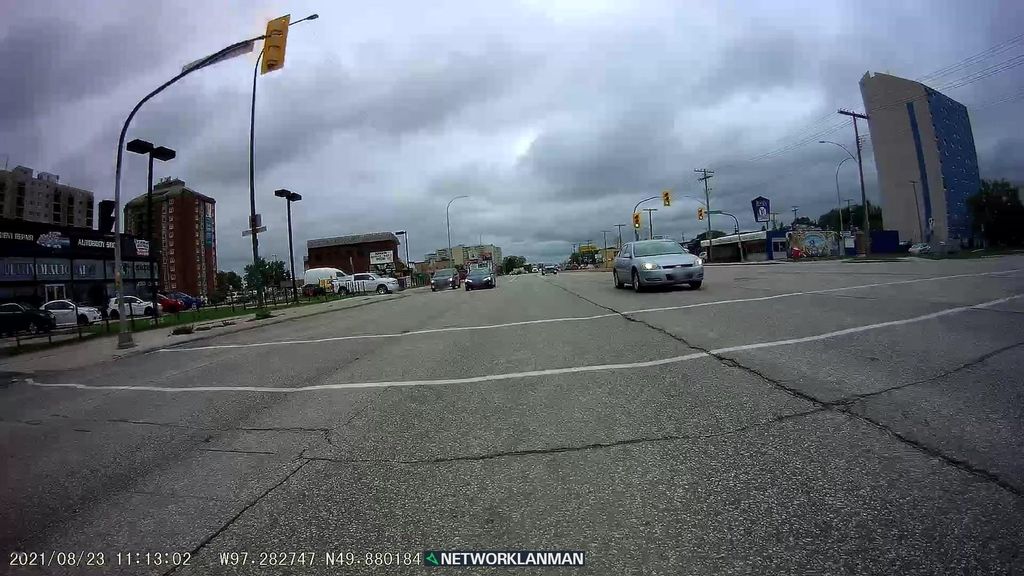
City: winnipeg